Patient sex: M
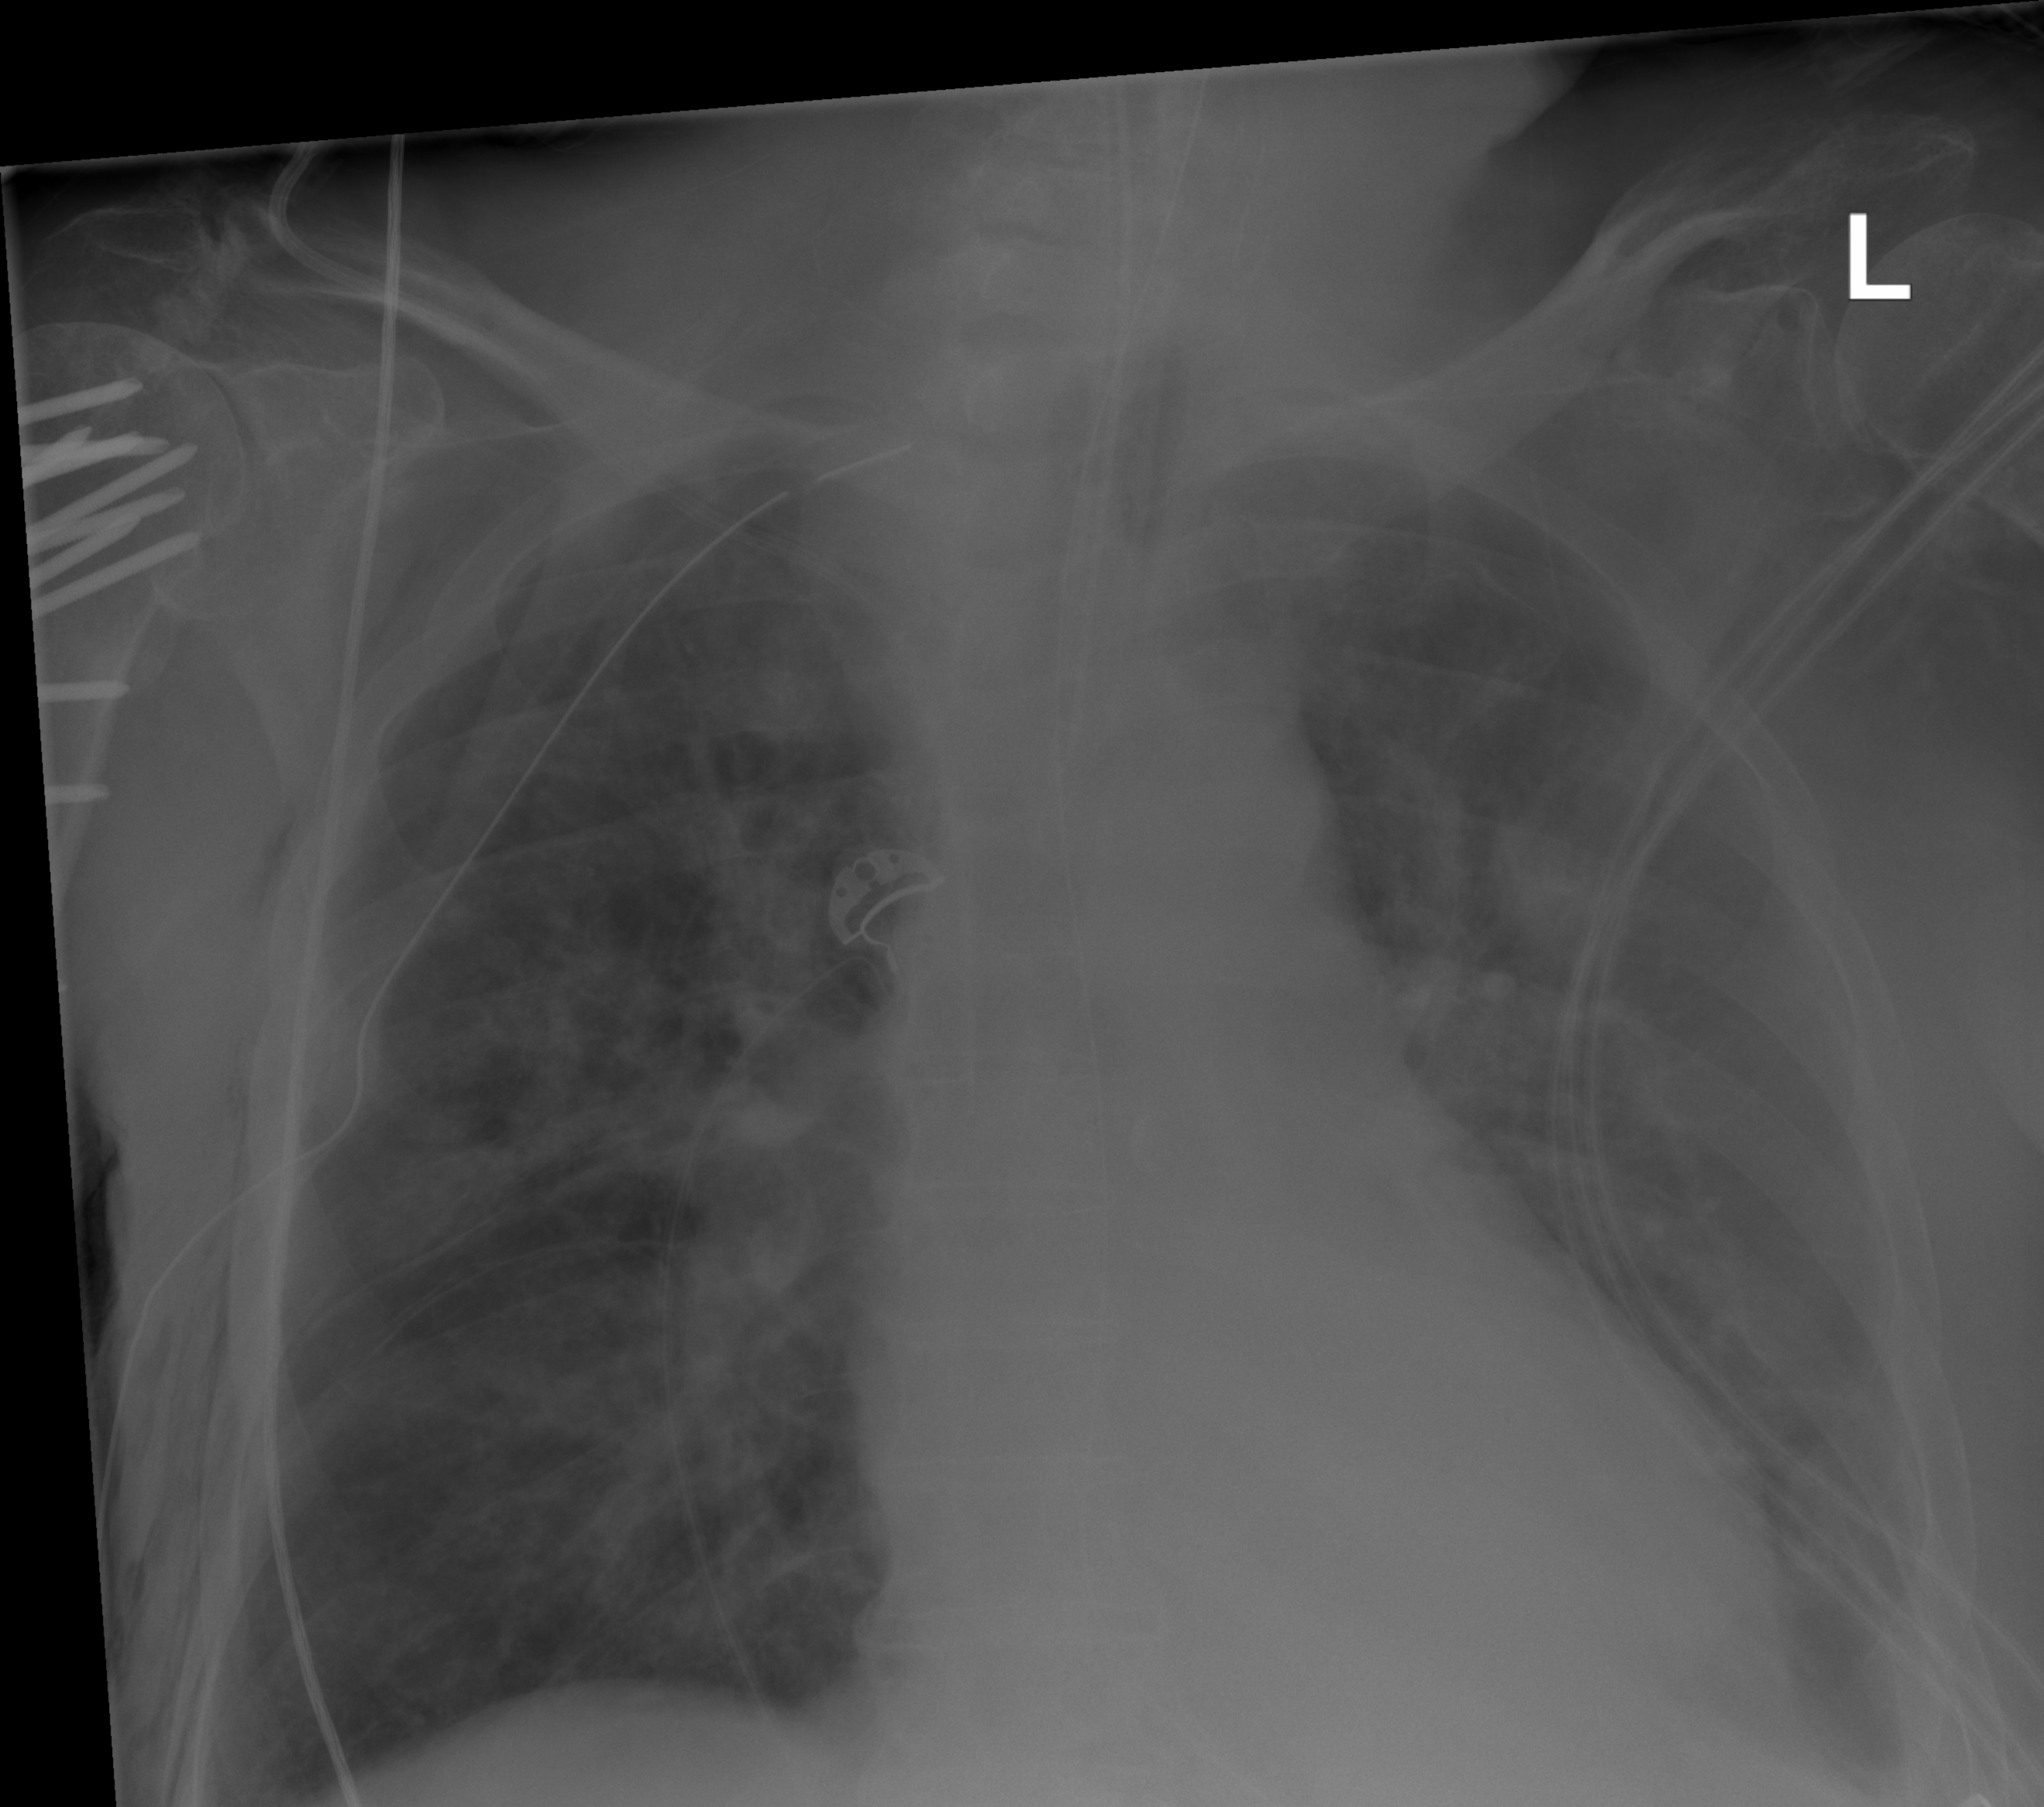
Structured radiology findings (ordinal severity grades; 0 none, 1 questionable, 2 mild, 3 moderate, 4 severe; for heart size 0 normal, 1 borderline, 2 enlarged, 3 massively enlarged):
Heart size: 0
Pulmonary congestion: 2
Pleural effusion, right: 0
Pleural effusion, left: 2
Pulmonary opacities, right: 0
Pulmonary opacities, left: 0
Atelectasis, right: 0
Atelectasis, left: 0